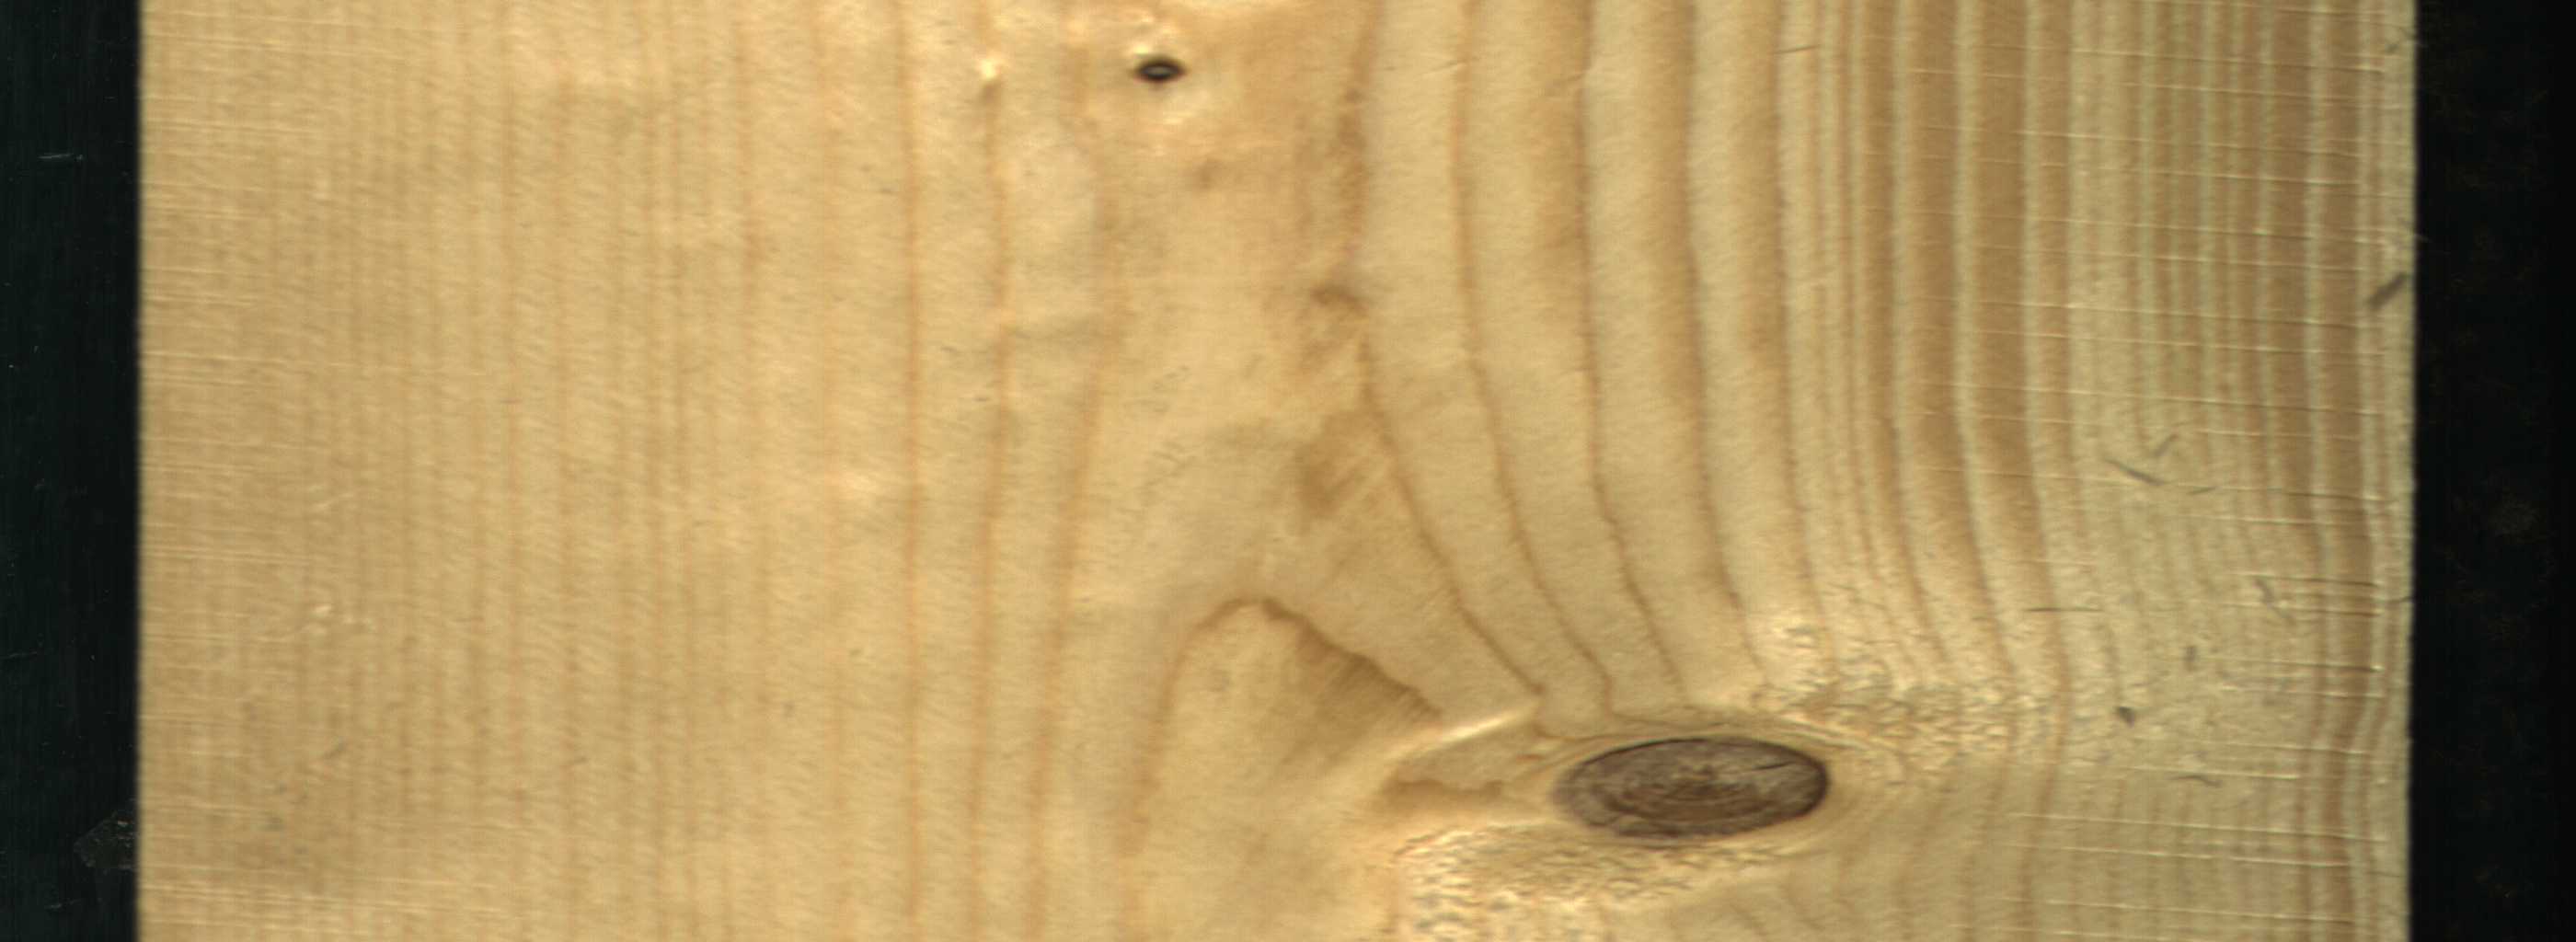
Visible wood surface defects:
Live_Knot
Live_Knot